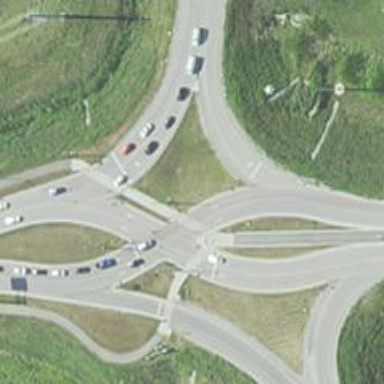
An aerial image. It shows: Crossing on cycleway.